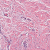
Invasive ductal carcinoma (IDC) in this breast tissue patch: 1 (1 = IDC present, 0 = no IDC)